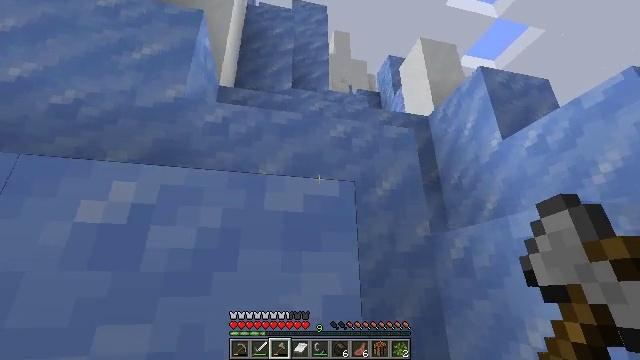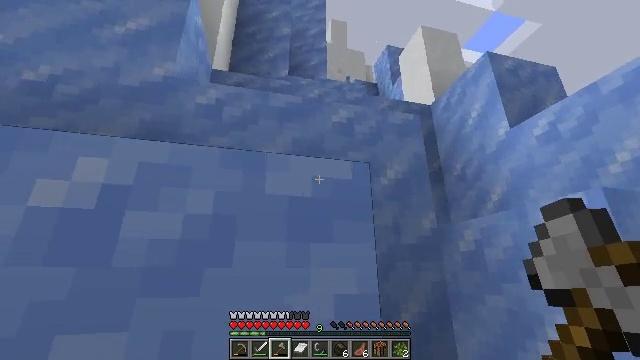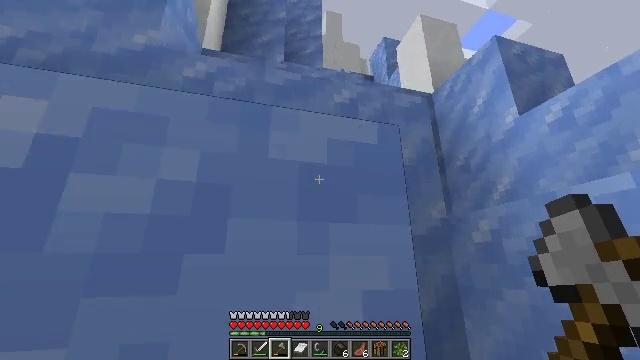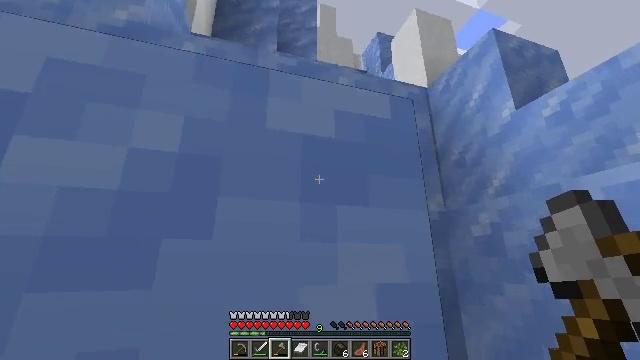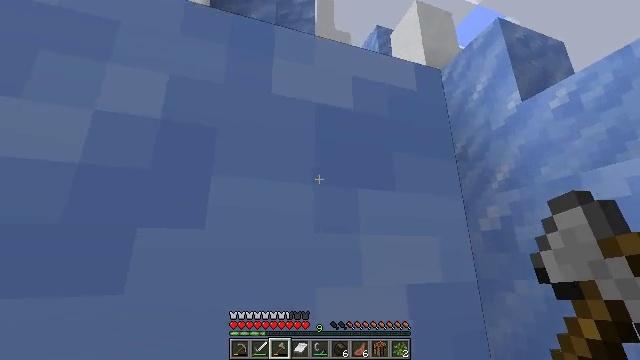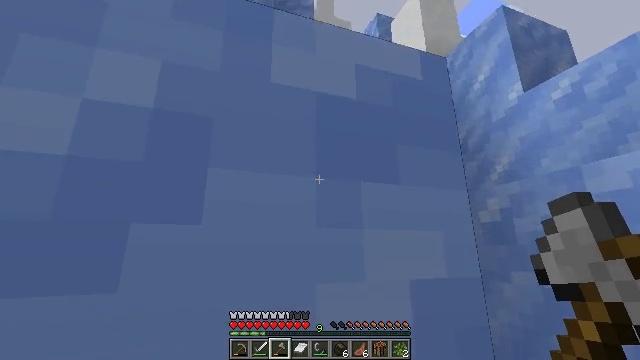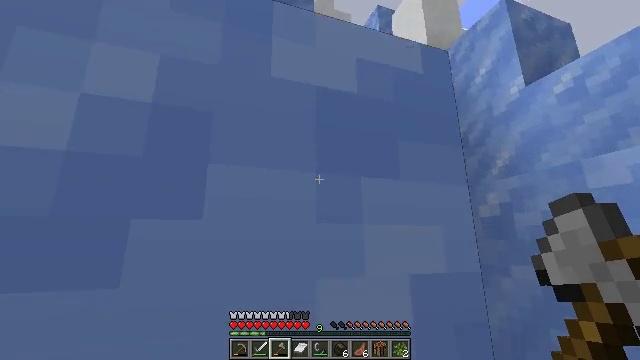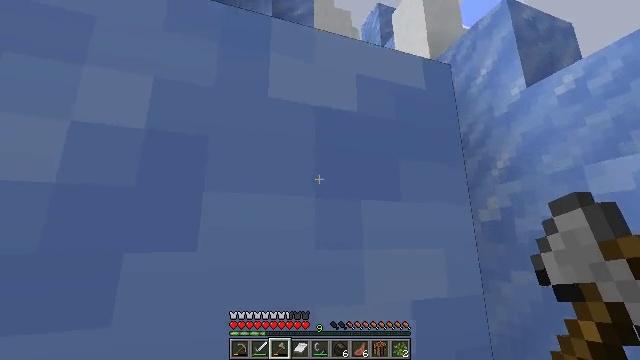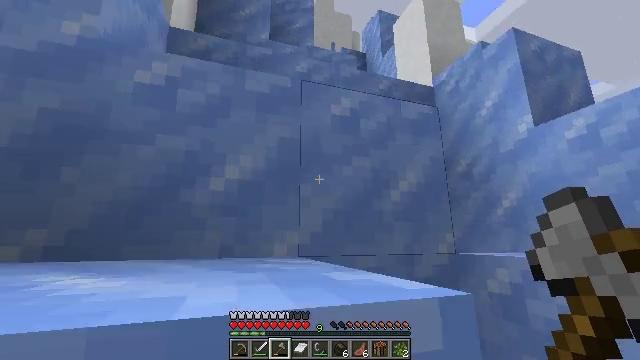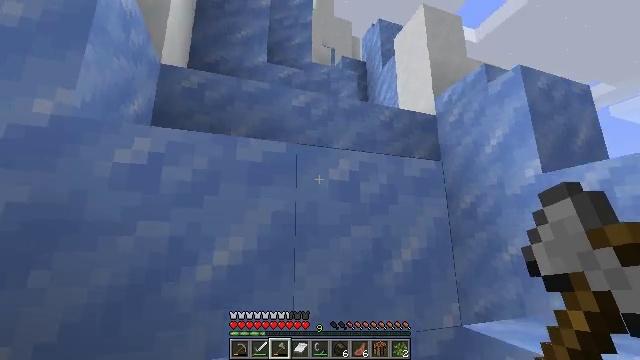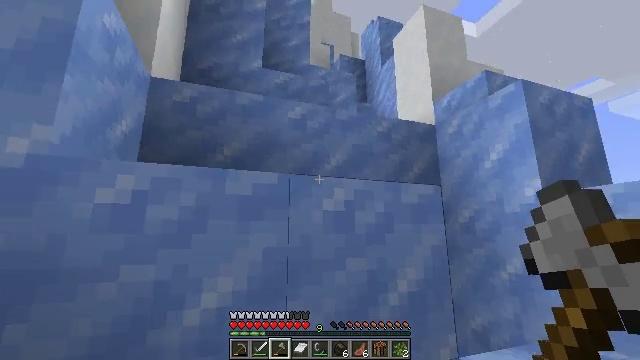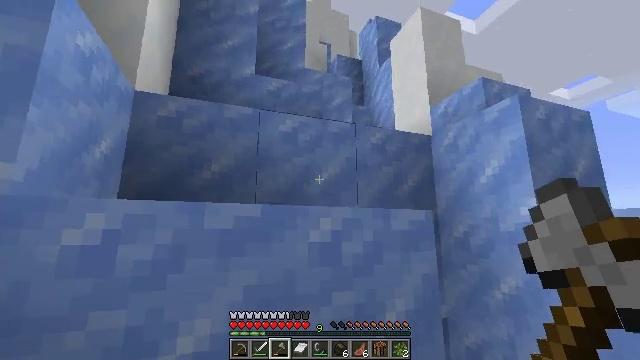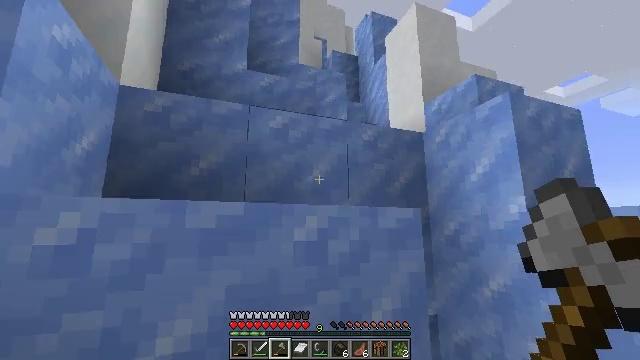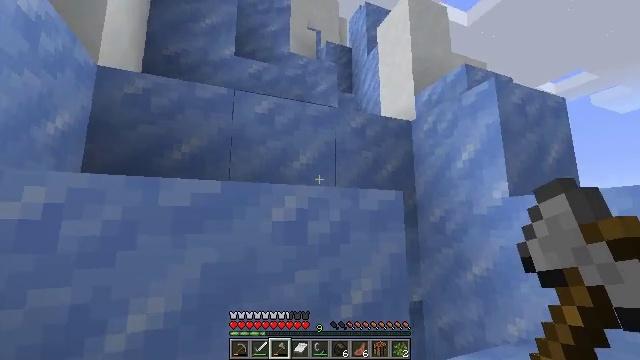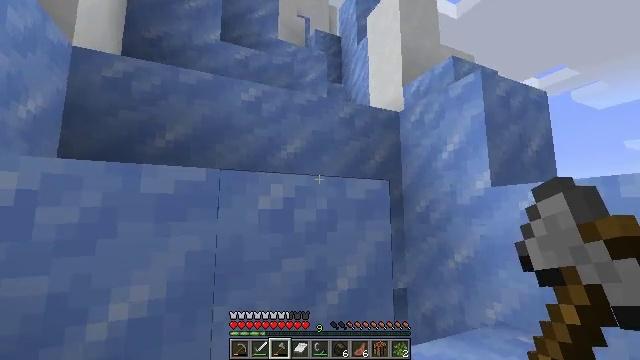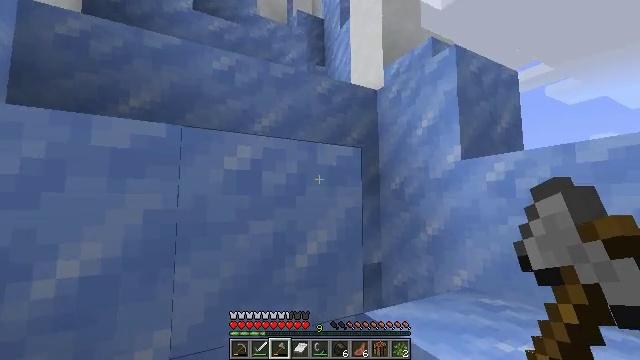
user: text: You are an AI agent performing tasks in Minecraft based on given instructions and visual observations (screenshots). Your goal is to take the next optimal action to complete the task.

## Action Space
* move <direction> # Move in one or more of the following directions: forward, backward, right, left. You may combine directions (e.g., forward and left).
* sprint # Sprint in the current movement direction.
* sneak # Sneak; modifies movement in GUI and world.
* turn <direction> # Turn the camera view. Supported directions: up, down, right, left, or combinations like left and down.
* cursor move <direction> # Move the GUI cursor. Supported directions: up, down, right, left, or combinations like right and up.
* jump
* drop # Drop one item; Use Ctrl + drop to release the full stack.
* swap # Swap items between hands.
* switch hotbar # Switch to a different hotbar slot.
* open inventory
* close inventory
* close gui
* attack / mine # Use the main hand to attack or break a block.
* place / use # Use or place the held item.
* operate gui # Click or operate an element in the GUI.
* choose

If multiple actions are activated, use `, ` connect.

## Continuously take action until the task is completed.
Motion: motion action
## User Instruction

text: Collect packed ice using a pickaxe.
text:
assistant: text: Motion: move forward, turn right and down
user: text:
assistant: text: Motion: move forward, turn right and down
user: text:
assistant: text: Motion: move forward and move right, turn right
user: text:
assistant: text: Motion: move forward and move right
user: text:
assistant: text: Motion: move forward and move right, turn down
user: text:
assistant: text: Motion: move forward and move right, turn down
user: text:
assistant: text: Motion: move forward and move right, jump
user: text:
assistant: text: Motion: move forward and move right, jump
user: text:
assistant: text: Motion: move forward and move right, jump
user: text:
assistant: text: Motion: move forward and move right, turn down, jump
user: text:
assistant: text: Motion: move forward and move right
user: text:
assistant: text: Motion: move forward and move right
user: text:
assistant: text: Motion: move forward and move right, turn right and down
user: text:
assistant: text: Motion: move forward and move right, turn right and down
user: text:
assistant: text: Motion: move forward and move right, turn right and down
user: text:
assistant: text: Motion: move forward and move right, turn right and down
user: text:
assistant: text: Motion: move forward and move right, turn right and down
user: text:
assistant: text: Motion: move forward and move right, turn down, jump
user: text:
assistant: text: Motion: move forward, jump
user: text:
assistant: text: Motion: move forward, jump
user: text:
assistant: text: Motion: move forward, jump
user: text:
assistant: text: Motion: move forward
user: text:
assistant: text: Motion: move forward
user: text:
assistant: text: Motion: move forward
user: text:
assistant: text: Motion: move forward
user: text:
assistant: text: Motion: move forward, turn left
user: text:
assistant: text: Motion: move forward, turn left
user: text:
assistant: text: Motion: move forward, turn left
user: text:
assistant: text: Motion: move forward, turn left and down
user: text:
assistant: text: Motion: move forward, turn left and down, jump